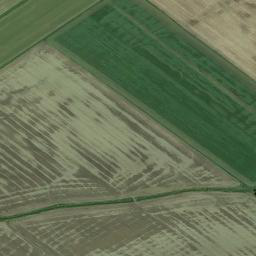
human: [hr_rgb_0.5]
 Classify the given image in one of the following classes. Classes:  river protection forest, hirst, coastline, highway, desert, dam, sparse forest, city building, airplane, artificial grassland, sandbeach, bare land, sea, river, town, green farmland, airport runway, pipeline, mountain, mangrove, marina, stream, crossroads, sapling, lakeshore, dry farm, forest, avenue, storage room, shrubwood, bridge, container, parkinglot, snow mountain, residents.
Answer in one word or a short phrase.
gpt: green farmland